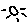
Label: sun